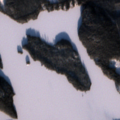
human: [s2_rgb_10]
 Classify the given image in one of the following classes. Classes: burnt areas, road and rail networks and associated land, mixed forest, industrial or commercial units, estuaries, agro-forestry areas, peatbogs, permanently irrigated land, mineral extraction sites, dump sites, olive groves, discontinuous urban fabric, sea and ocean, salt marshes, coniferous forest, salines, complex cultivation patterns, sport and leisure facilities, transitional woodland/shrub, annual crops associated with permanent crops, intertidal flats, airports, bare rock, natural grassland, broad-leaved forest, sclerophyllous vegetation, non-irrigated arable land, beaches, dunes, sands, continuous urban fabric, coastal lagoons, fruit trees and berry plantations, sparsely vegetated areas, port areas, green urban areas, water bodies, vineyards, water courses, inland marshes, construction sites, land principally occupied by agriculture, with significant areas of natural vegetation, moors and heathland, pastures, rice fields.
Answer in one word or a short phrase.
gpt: coniferous forest, water bodies